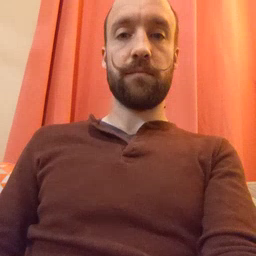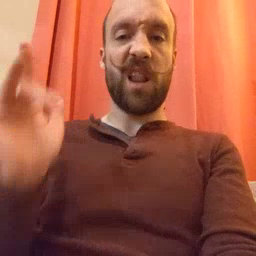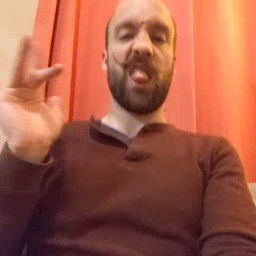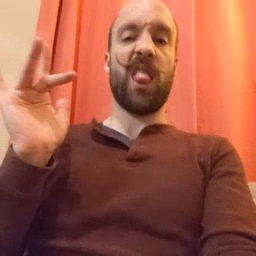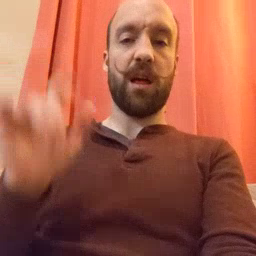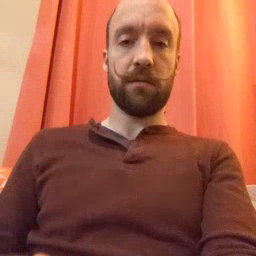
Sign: yucky